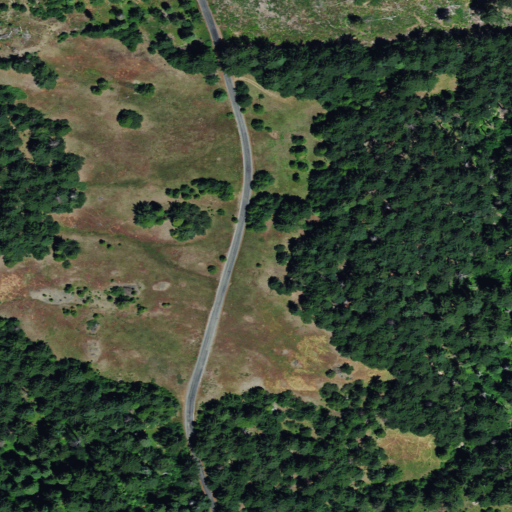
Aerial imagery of plain(s) in California named White Oak Opening containing evergreen forest, shrub, open development, and medium intensity development